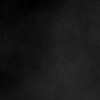
Atmospheric dust classification: dusty